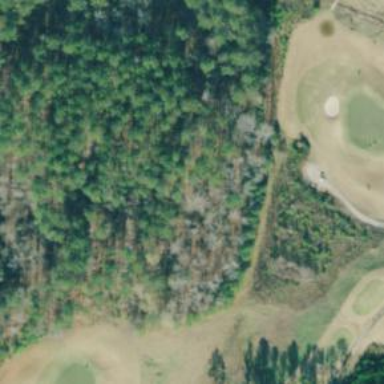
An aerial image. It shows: Water hazard on golf course. The hazard is natural water feature.